Question:
I used canvas for image to draw rectangle on face detected area and age text on top.
'''
Paint paint = new Paint();
paint.setTextAlign(Paint.Align.CENTER);
Canvas canvas = new Canvas(bitmap);
canvas.drawRect(left, top, left + width, top + height, paint);
canvas.drawText(myText, left + width / 2,(float) (top - 10), paint);
'''
Now I'm trying to align gender icon with age text inside image where age is showing.
Other problem is face detected box might be small, how can I re-size my TextView(icon + age) accordingly.
'''
TextView txtView=new TextView(getApplicationContext());
txtView.setText(String.valueOf((int)json.getDouble("age")));
txtView.setTextColor(getResources().getColor(R.color.red));
txtView.setBackgroundColor(getResources().getColor(R.color.grey_dark));
if (json.getDouble("sex") >= 0.5) {
txtView.setCompoundDrawablesWithIntrinsicBounds( R.drawable.maleicon, 0, 0, 0);
} else {
txtView.setCompoundDrawablesWithIntrinsicBounds( R.drawable.femaleicon, 0, 0, 0);
}
LayoutParams layoutParams = new LayoutParams(150, 110);
txtView.setLayoutParams(layoutParams);
LL.addView(txtView);
'''
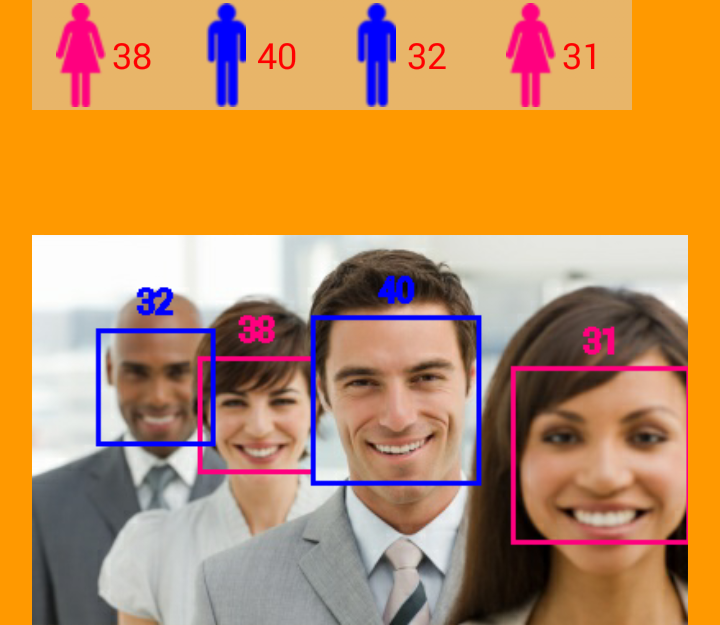
Answer: use framelayout ( relativelayout over image) and align it . then resize the image differently and put it in linearlayout with textview.